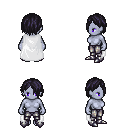
a pixel art fantasy rpg character, female body template, dark elf, purple skin, white cape, metal pants, raven bangs hairstyle, metal boots, four views (front, back, left, right), 2x2 character sprite sheet, small pixel art, hard edges, no anti-aliasing